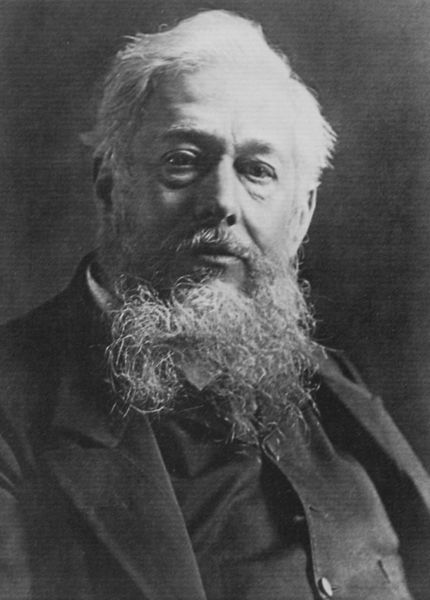
Titel: "Porträt eines Herrn mit Bart"
Künstler: Rudolf Dührkoop
Schlagwörter: dunkel, mann, schatten, weiß, grau, haar, hell, licht, mund, nase, ohr, profil, schwarz, blick, rock, alt, anzug, bart, hemd, jacke, augen, falten, gesicht, kragen, vollbart, bildnis, herr, portrait, porträt, auge, haare, mantel, augenbrauen, brustbild, bruststück, frontal, kinn, knopf, lippen, locken, ohren, düster, monochrom, weis, ausdruck, frack, glatze, knöpfe, hemdkragen, jackett, oberkörper, revers, sakko, schnauzer, tränensäcke, weste, foto, fotografie, photographie, offen, schwarz-weiss, loch, lockig, augenringe, wirr, portrai, wissenschaftler, photo, portät, her, fot, atellier, studio, daguerrotypie, rauschebart, sacko, fotograf, porträtfoto, schurrbart, gilet, photograf, knöüfe, nasee, 19. jahrhundert